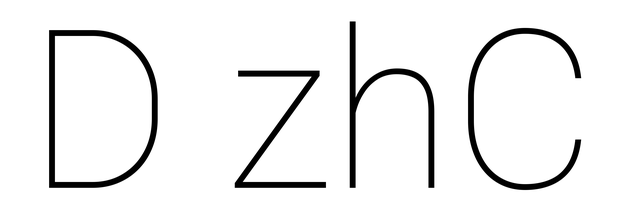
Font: Roboto_Thin